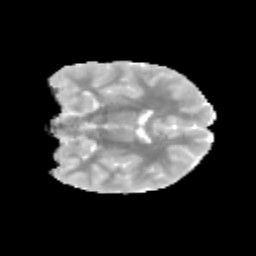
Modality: MD
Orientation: coronal
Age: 9
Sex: male
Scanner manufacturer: siemens
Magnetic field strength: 3 T
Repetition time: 3.8 s
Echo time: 0.07 s